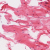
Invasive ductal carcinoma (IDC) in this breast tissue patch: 0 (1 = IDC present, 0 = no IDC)